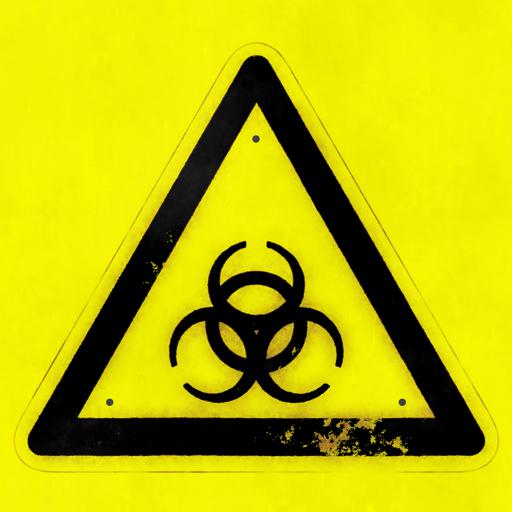
Tags: bio biohazard black danger genetical hazard sign warning yellow